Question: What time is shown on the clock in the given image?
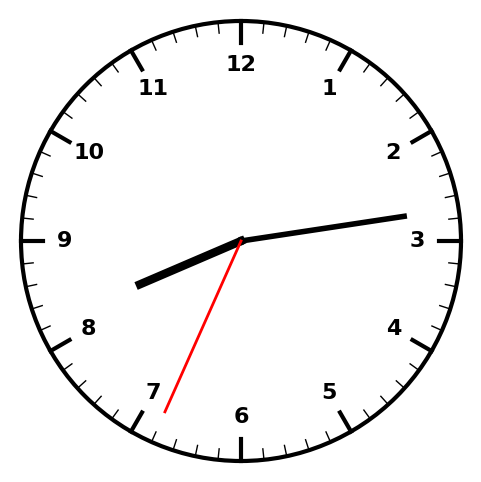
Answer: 08:13:34